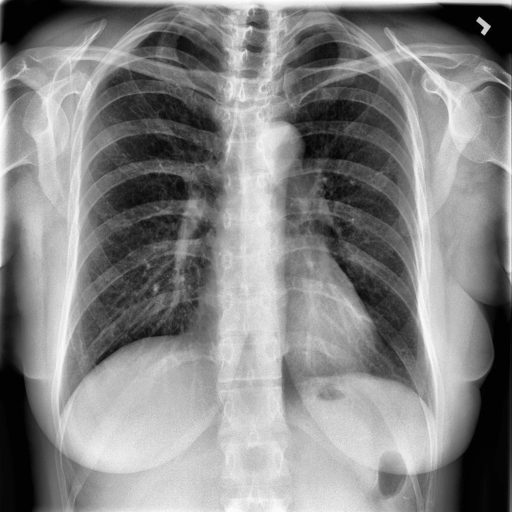
Finding: NORMAL